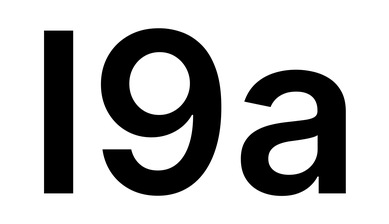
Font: Inter_SemiBold